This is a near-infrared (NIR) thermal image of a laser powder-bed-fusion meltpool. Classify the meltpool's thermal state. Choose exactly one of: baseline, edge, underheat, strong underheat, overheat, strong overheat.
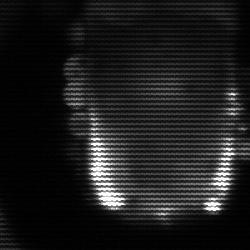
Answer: baseline